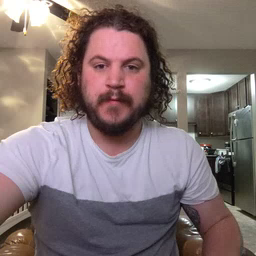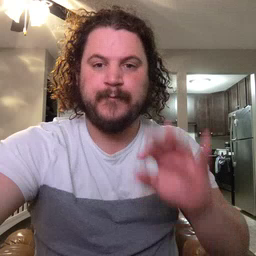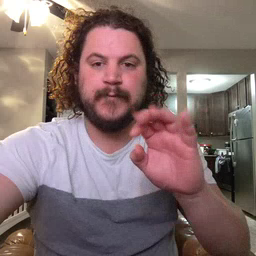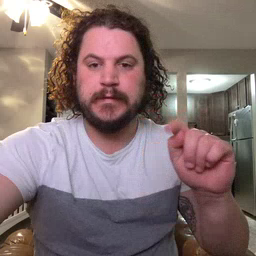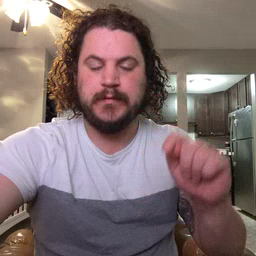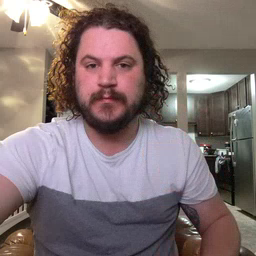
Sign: feet